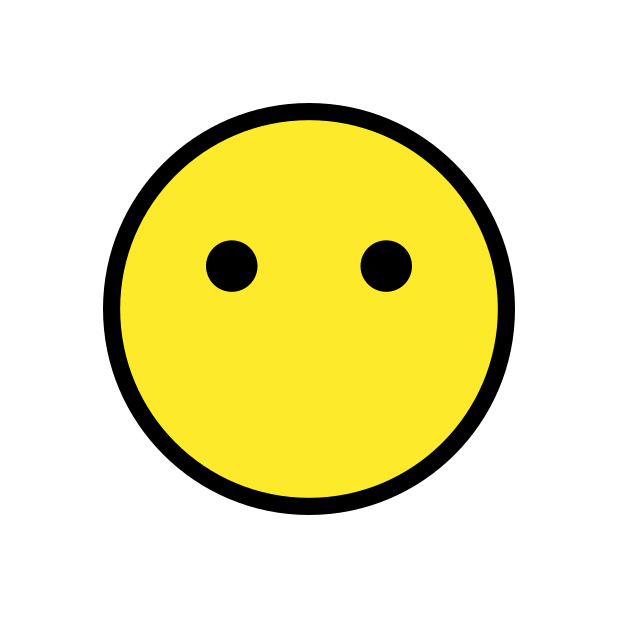
face without mouth